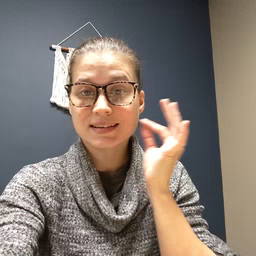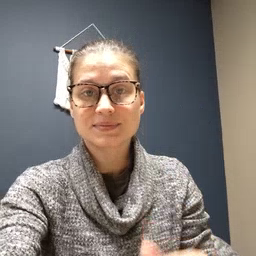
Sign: kitty